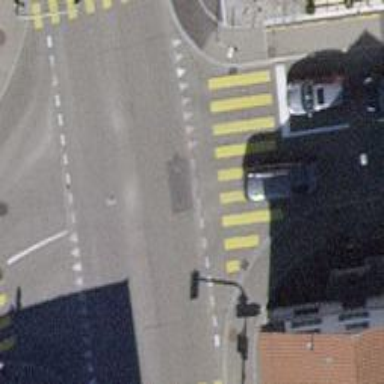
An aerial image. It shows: Road crossing with traffic signals.